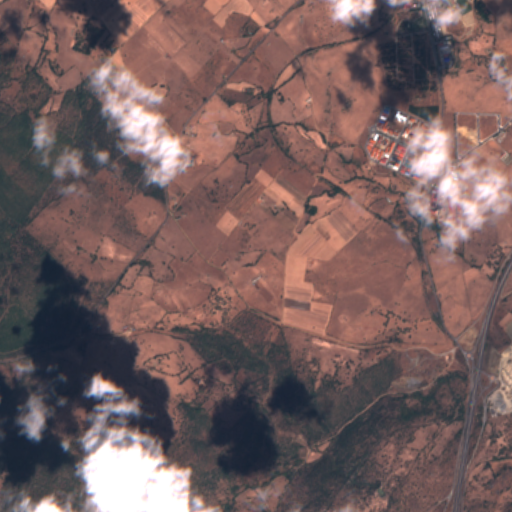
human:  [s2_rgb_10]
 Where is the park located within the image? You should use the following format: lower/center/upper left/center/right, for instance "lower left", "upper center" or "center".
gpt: The park is located in the upper right of the image.
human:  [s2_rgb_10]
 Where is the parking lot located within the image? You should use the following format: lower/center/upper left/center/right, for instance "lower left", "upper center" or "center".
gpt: The parking lot is located in the upper right of the image.
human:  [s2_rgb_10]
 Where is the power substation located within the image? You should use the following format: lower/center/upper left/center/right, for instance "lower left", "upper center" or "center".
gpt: The power substation is located in the upper right of the image.
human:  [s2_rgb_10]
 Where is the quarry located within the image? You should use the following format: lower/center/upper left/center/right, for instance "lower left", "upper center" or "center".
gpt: The quarry is located in the lower right of the image.
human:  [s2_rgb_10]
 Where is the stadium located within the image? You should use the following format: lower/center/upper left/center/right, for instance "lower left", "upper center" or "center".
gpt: The stadium is located in the upper right of the image.
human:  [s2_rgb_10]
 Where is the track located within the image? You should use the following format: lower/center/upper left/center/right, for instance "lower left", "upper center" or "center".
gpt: The track is located in the upper right of the image.
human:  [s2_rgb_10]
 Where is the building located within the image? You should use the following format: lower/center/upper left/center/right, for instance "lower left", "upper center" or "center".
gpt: There is no building in the image.